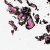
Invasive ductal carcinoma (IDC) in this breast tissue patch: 0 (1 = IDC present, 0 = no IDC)